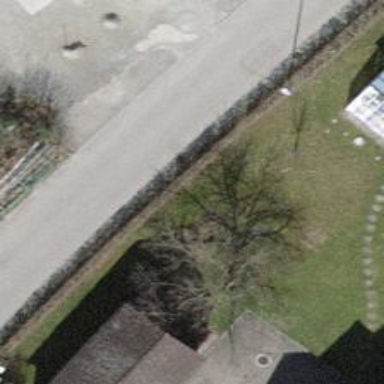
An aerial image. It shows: Deciduous broadleaved tree in garden.